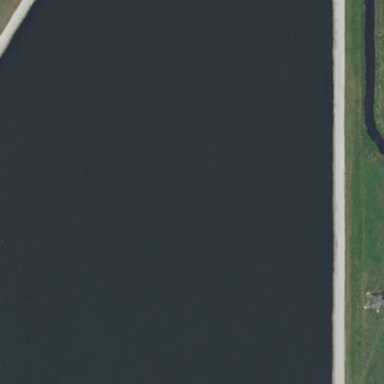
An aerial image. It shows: Reservoir of water.